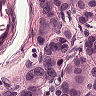
Metastatic tissue present: yes